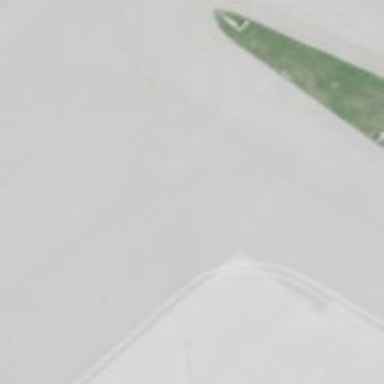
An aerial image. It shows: Image of taxiway at airport.